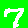
Digit: 7